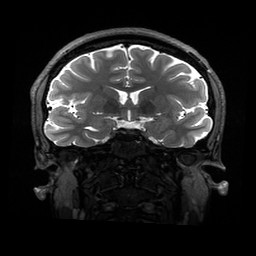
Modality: T2w
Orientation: coronal